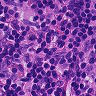
Metastatic tissue present: no